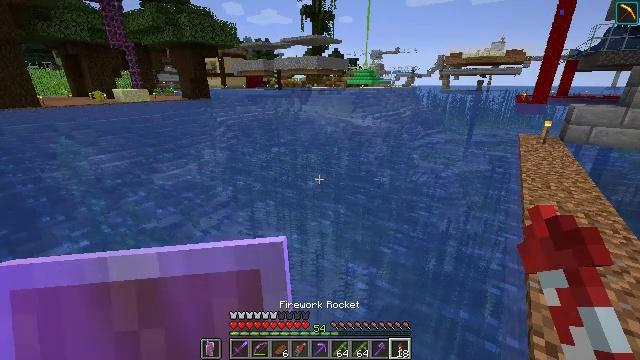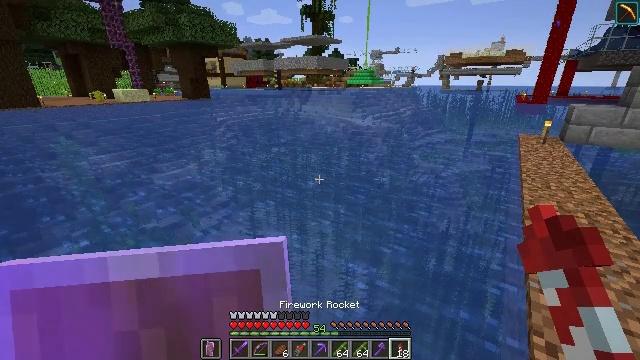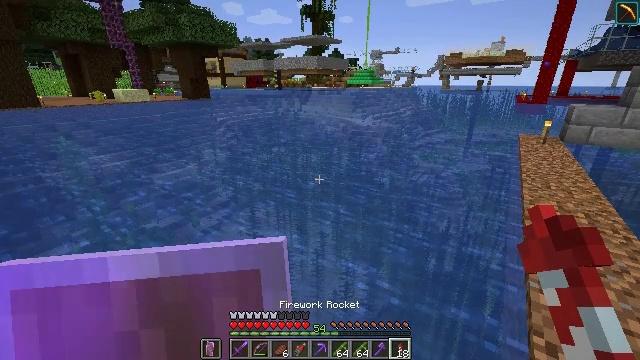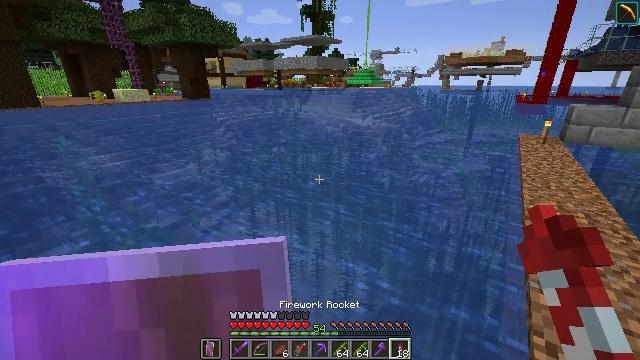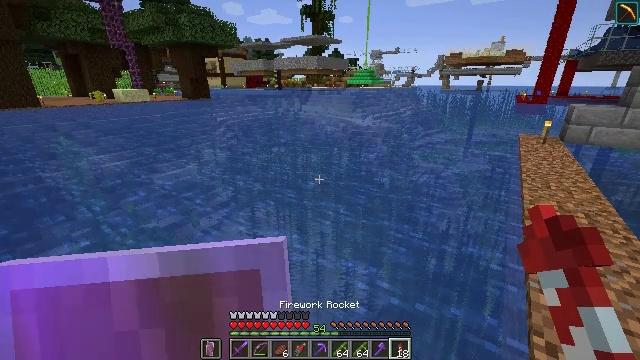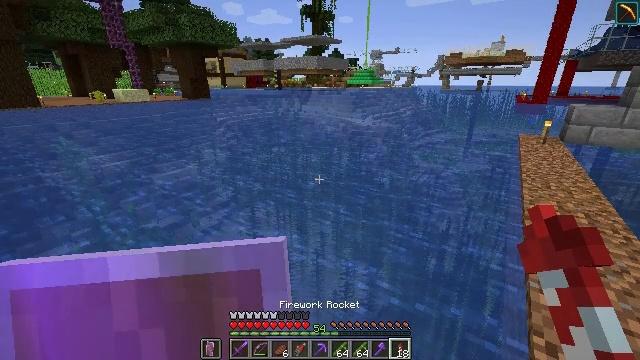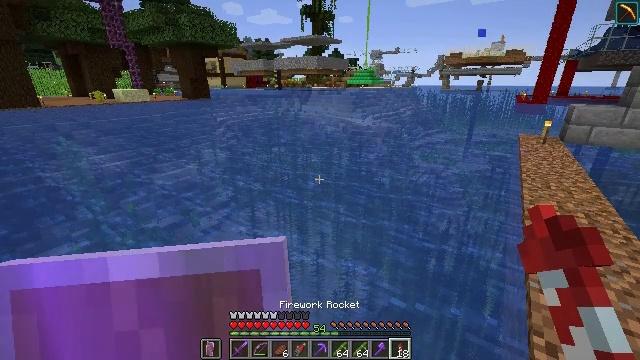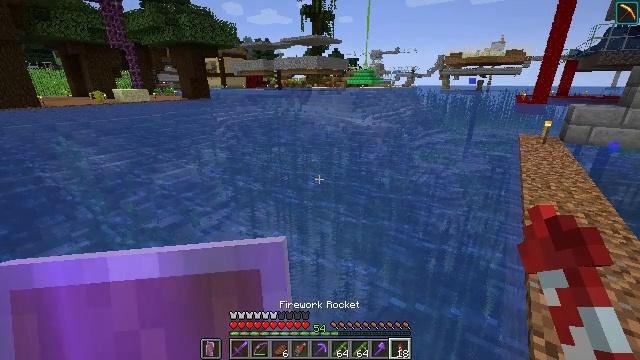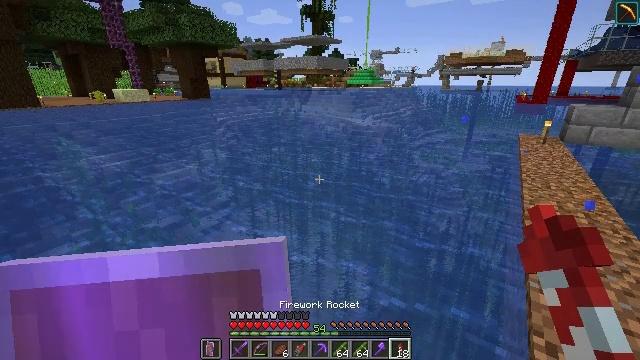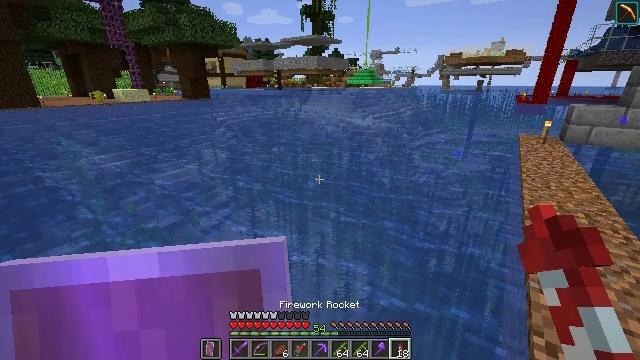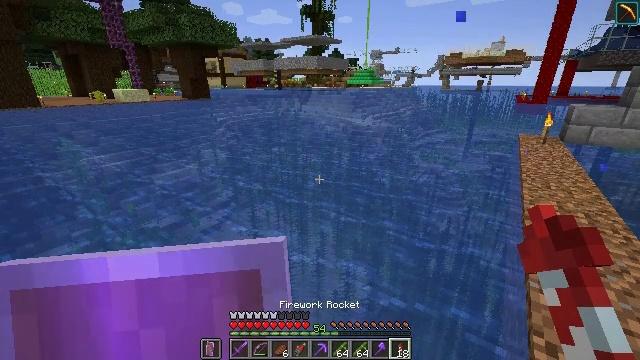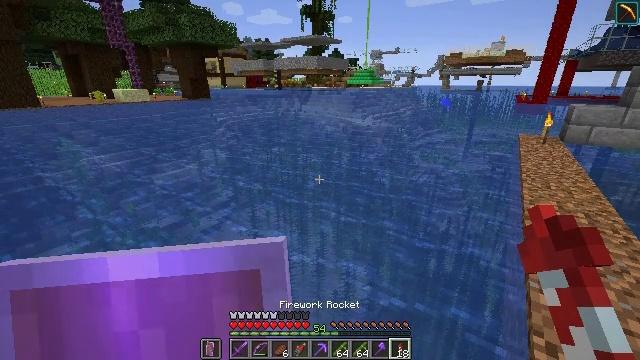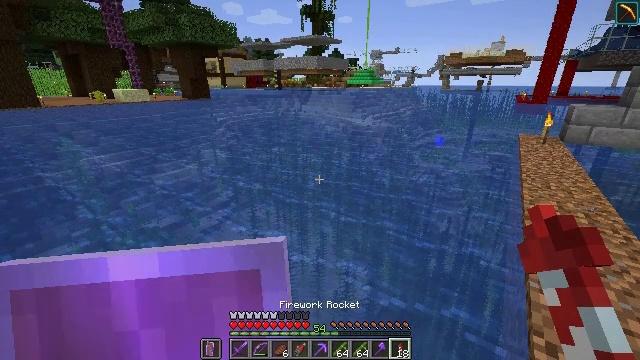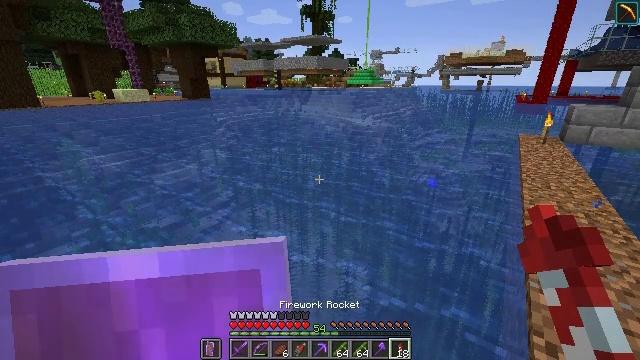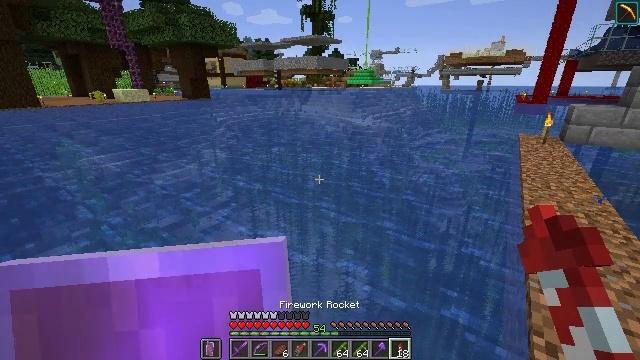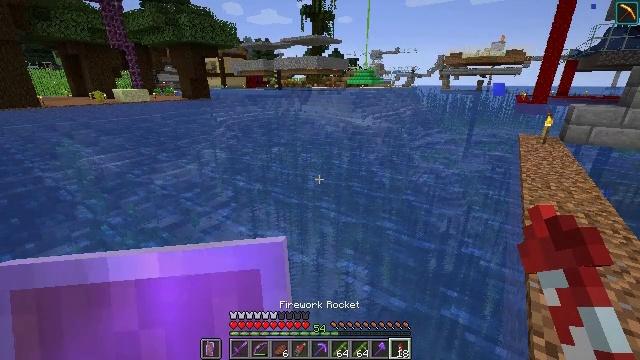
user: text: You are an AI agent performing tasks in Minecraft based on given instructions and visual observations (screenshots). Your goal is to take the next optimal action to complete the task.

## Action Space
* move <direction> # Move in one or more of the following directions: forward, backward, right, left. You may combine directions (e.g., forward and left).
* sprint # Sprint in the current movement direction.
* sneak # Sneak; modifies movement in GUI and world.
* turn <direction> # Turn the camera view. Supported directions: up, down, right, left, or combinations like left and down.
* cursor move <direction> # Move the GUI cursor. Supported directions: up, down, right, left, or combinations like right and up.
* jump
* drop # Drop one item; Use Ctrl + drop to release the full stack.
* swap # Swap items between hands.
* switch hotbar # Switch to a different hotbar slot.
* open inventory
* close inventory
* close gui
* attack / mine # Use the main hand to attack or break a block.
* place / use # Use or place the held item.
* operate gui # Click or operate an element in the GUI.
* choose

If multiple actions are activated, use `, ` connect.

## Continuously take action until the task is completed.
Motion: motion action
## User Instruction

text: Gather items from the brown shulker box by mining it.
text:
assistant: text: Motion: no_op
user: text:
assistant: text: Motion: no_op
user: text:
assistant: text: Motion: no_op
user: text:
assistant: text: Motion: no_op
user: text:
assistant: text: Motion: no_op
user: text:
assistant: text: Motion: no_op
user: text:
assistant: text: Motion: no_op
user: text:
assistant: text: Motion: no_op
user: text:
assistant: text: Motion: no_op
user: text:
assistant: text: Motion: no_op
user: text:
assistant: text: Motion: no_op
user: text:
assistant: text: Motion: no_op
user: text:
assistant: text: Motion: no_op
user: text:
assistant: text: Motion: no_op
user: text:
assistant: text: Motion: no_op
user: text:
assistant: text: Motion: no_op
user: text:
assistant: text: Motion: no_op
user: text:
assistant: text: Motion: no_op
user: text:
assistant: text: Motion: no_op
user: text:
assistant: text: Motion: no_op
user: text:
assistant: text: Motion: no_op
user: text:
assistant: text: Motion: no_op
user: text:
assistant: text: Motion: no_op
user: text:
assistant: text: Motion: no_op
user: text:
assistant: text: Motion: no_op
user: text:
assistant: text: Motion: no_op
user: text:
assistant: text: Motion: no_op
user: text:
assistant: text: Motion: turn up
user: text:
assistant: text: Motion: turn up
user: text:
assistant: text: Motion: no_op